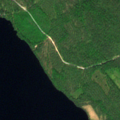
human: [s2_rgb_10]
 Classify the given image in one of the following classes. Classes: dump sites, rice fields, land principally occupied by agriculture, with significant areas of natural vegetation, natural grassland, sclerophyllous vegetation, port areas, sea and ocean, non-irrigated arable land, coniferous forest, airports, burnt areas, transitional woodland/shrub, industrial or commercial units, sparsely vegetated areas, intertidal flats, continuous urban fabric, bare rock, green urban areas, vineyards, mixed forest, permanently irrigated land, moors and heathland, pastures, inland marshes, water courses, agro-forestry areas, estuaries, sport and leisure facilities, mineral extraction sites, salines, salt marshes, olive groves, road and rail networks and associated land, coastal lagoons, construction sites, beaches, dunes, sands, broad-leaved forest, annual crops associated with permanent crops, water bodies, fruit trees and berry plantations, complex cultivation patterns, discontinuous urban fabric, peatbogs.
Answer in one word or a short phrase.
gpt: coniferous forest, mixed forest, water bodies